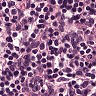
Metastatic tissue present: no